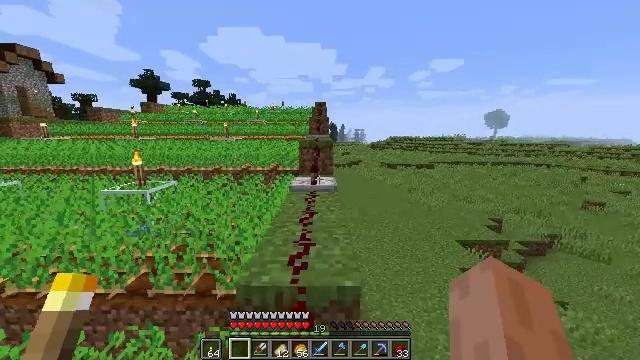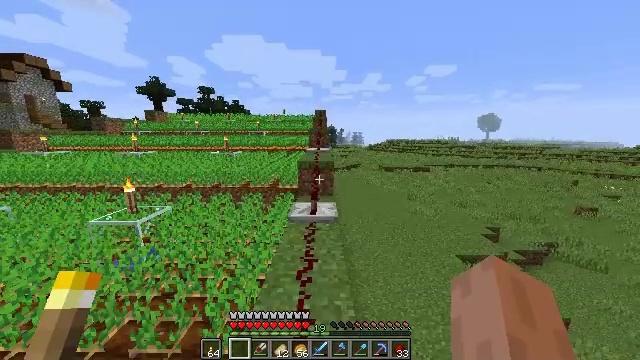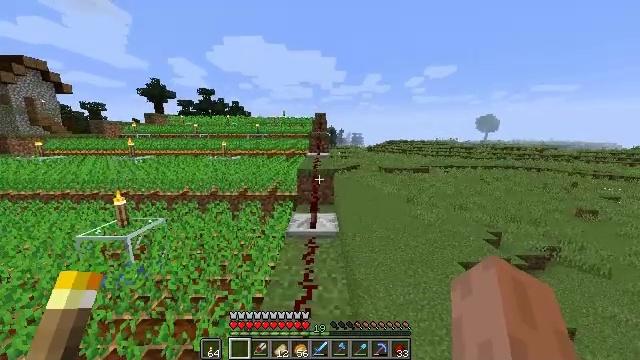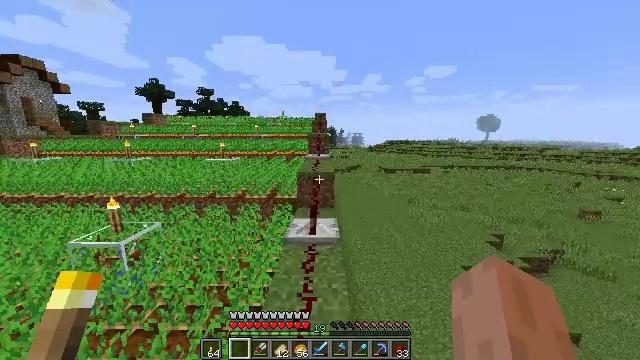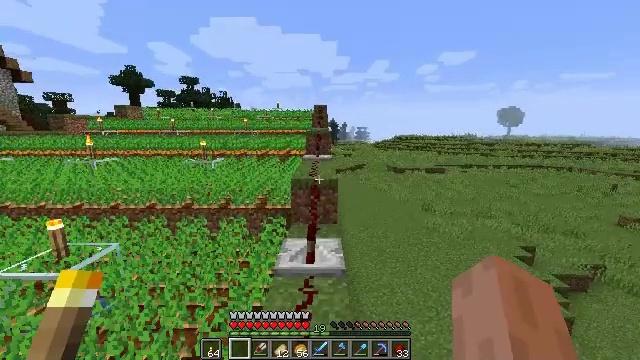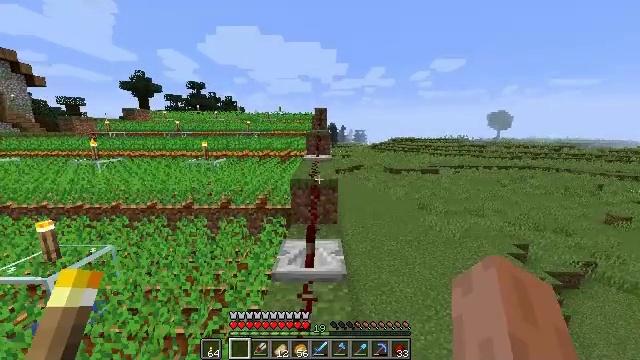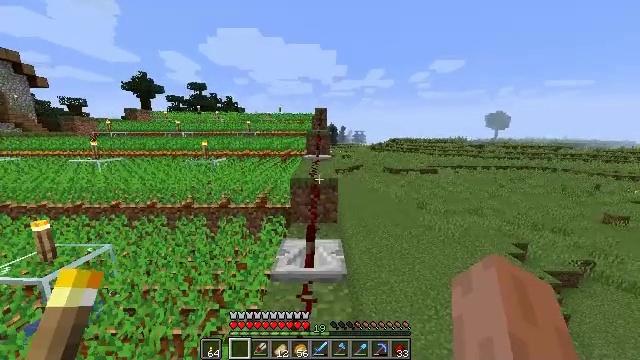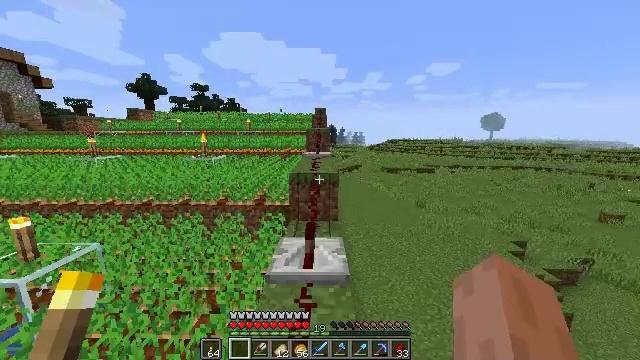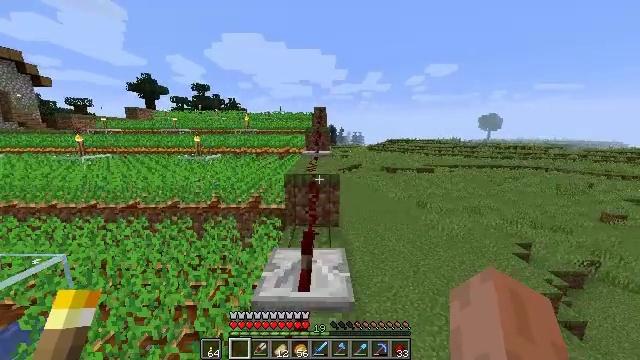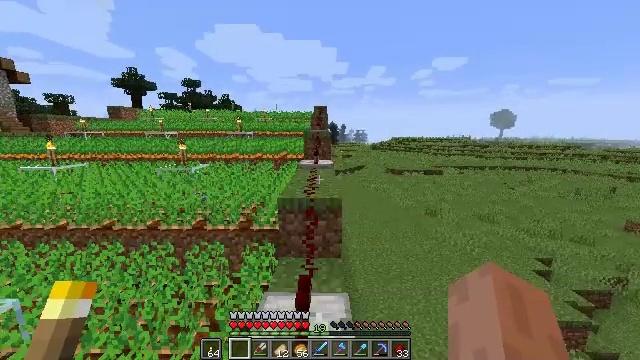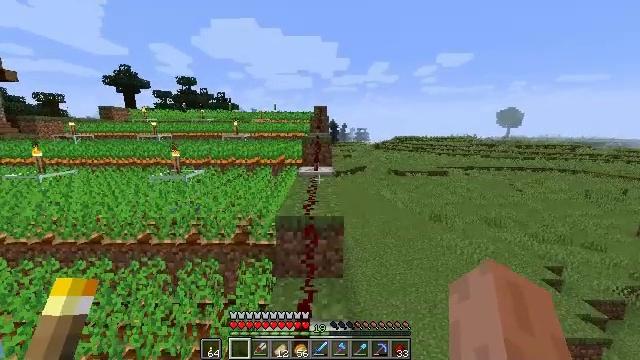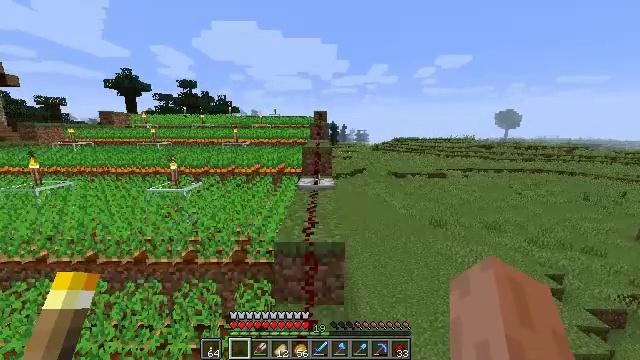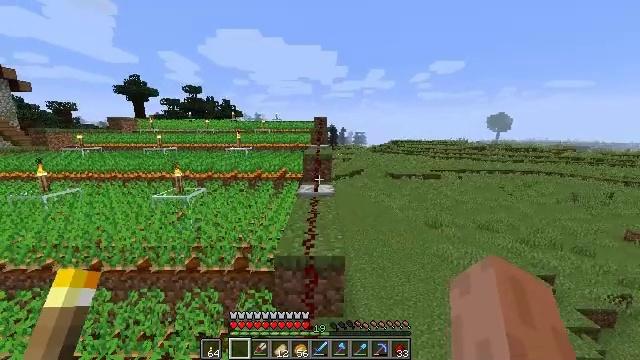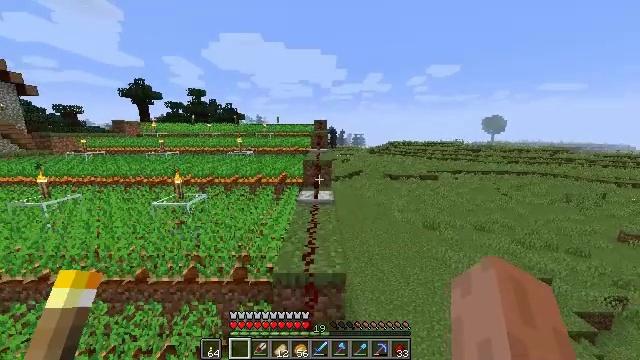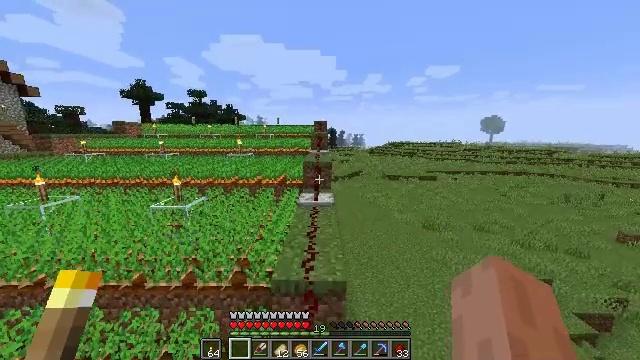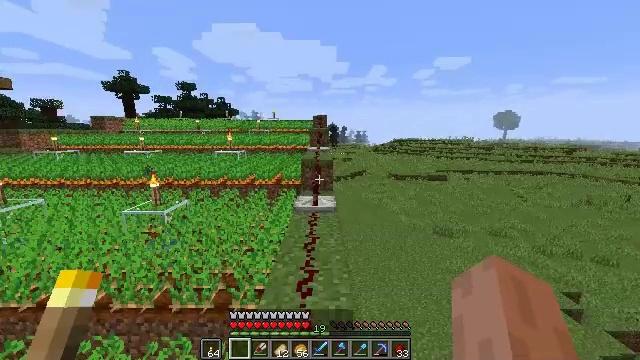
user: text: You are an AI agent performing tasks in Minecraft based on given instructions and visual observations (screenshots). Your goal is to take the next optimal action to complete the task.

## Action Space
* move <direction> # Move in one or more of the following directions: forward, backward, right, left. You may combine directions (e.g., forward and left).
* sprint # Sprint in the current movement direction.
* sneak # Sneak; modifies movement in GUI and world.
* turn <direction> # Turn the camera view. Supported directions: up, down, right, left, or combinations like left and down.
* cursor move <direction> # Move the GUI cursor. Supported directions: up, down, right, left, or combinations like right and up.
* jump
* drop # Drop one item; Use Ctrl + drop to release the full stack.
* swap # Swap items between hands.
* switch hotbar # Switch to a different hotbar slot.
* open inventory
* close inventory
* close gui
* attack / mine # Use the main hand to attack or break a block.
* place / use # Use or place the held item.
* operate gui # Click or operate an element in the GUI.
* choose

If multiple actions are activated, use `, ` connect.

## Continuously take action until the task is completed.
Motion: motion action
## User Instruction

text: Dismantle the repeater.
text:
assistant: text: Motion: move forward, sprint, jump
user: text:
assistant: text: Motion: move forward, sprint, jump
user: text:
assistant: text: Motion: move forward, jump
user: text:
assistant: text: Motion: move forward, jump
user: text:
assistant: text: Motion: move forward, jump
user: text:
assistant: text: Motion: move forward, jump
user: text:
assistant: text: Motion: move forward, jump
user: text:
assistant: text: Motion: move forward, jump
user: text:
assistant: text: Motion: move forward, jump
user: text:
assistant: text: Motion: move forward, sprint, jump
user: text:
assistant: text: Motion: move forward, sprint, jump
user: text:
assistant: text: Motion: move forward, sprint, jump
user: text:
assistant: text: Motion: move forward, sprint, jump
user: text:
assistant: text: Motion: move forward, jump
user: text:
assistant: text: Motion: move forward, jump
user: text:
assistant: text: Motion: move forward, jump
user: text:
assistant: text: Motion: move forward, jump
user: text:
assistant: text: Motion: move forward, jump
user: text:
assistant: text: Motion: move forward, jump
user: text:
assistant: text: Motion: move forward, jump
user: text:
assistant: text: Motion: move forward, sprint, jump
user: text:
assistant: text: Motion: move forward, sprint, jump
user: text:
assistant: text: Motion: move forward, sprint, jump
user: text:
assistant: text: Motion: move forward, sprint, jump
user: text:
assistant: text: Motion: move forward, jump
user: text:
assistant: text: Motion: move forward, jump
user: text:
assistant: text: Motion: move forward, jump
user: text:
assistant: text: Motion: move forward, jump
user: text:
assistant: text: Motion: move forward, jump
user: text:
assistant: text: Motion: move forward, jump